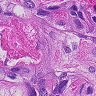
Metastatic tissue present: yes